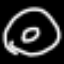
Label: donut